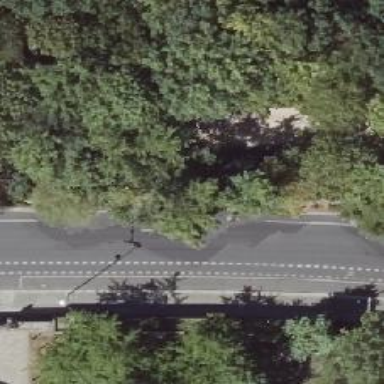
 featuring exclusive cycle lanes marked with lane markings."